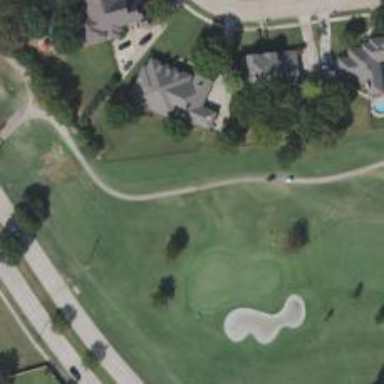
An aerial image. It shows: Well-maintained grade1 path designed for golf carts.